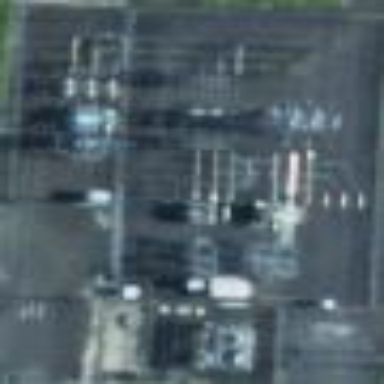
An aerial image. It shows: Power substation.